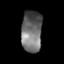
Tissue: prostate
Cell type: T cells
Senescence score: 0.3454
Nuclear area (px): 838
Mean DAPI intensity: 108.871